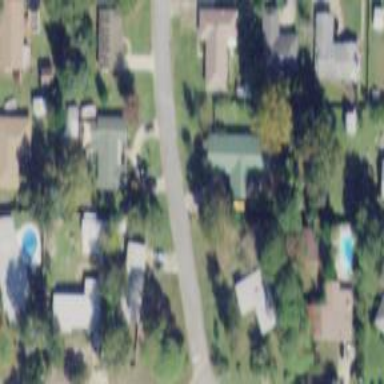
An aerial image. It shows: This residential area consists of single-family homes.